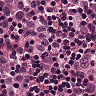
Metastatic tissue present: yes